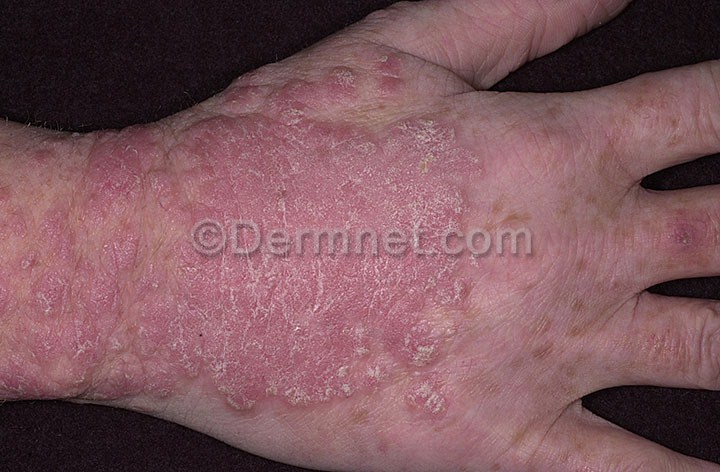
Disease: Psoriasis pictures Lichen Planus and related diseases